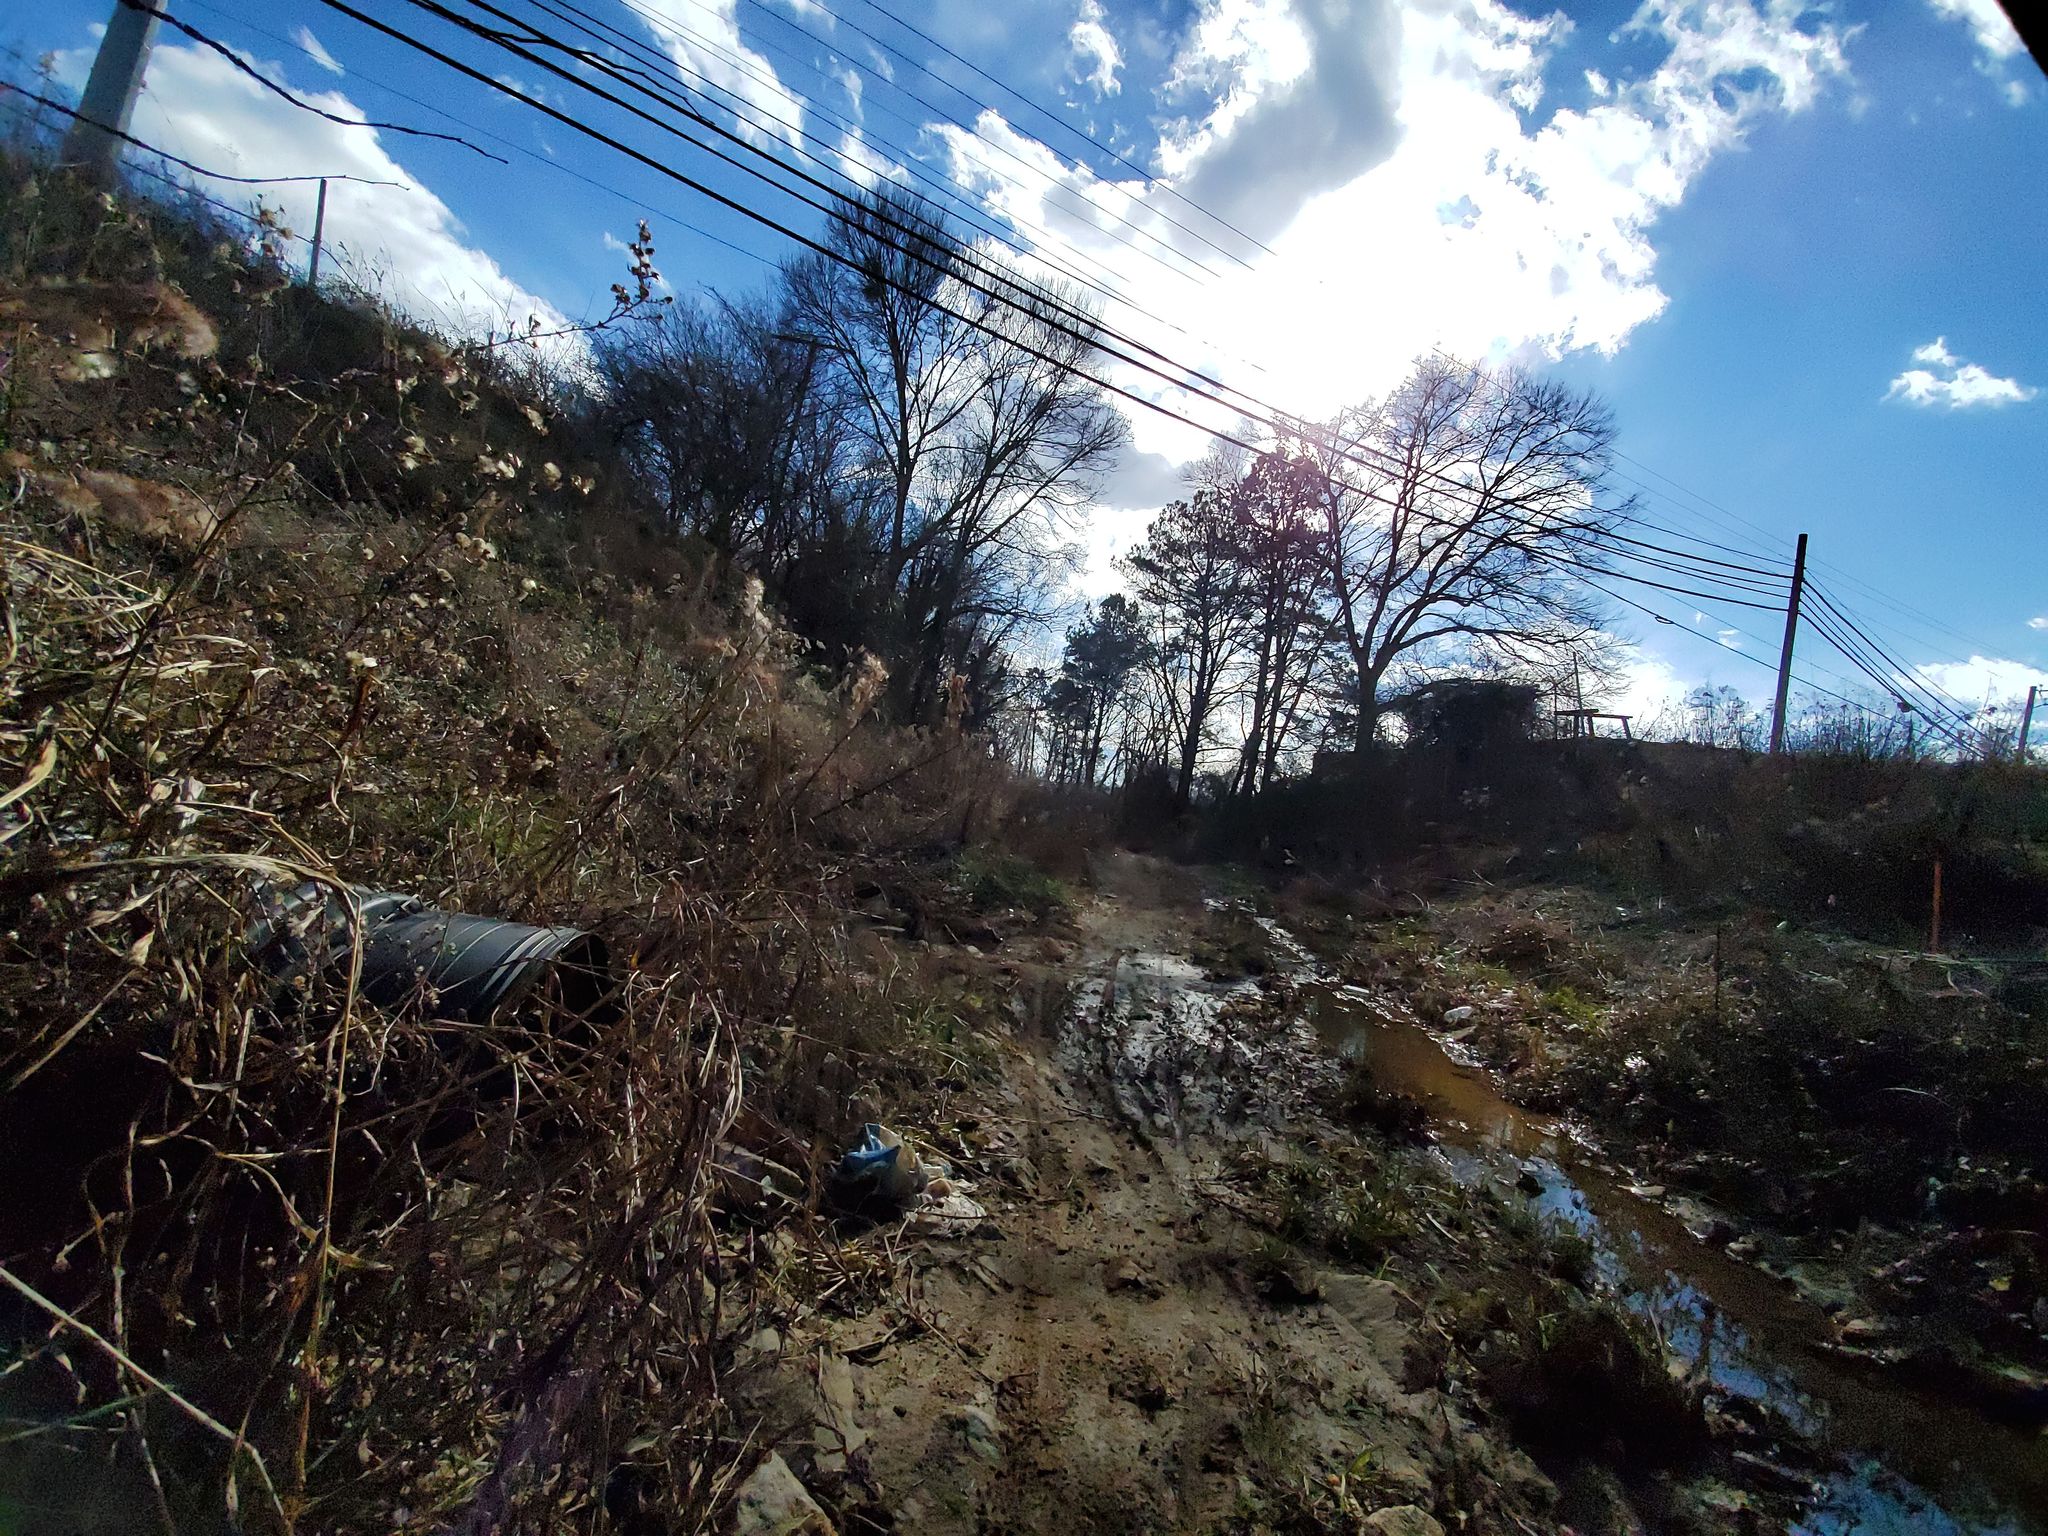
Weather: snowy
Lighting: day
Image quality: slightly poor
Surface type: walking surface
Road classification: path
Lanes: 2, 3
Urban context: suburban or peri-urban
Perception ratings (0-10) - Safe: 1.29, Lively: 2.78, Beautiful: 5.25, Boring: 5.69, Depressing: 3.72, Wealthy: 1.05